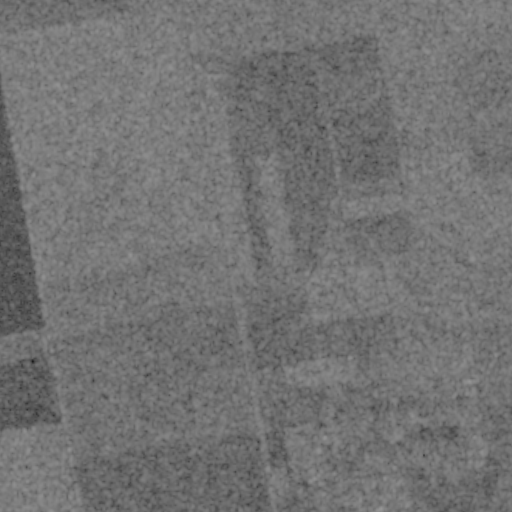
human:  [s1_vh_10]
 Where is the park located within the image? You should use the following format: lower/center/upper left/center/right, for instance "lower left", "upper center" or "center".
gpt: The park is located in the lower center of the image.
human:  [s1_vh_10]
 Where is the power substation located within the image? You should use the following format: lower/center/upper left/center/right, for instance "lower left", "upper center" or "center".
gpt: The power substation is located in the lower right of the image.
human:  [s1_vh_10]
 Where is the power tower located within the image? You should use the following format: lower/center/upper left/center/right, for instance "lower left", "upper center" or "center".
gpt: The power tower is located in the lower right of the image.
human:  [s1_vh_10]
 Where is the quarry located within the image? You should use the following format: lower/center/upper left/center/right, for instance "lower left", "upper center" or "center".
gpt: There is no quarry in the image.

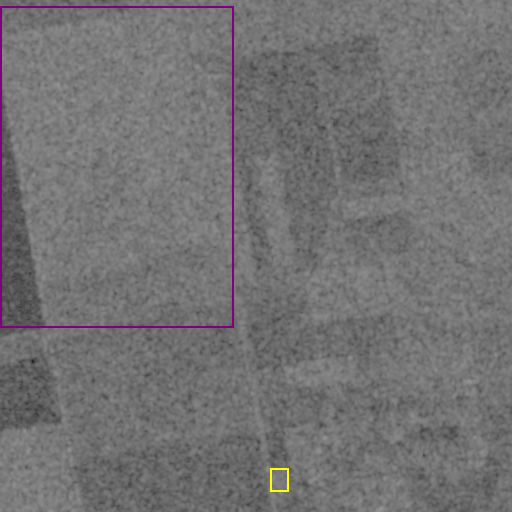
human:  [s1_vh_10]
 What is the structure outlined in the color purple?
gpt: The structure outlined in purple is a crop field.
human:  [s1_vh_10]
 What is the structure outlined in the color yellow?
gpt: The structure outlined in yellow is a park.
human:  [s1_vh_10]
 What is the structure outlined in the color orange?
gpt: There is no orange outline.